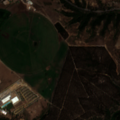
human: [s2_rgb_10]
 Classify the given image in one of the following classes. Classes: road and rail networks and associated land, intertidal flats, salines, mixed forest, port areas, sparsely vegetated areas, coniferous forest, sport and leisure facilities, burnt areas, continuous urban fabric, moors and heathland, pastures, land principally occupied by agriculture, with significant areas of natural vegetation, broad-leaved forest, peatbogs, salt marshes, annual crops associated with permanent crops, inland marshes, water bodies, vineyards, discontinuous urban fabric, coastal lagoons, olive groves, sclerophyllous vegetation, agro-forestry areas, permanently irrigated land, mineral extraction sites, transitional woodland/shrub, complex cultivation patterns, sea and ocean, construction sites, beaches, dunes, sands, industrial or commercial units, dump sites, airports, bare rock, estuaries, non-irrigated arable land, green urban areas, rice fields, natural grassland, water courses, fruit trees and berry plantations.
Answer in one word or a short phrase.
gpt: sport and leisure facilities, permanently irrigated land, pastures, broad-leaved forest